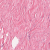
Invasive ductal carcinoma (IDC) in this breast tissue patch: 0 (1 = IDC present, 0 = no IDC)